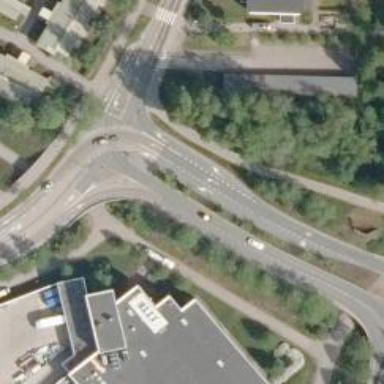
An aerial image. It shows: Asphalt cycleway.